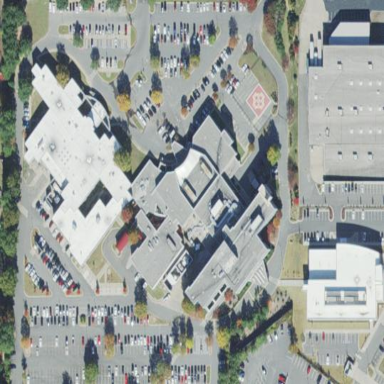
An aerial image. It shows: Hospital providing healthcare services.